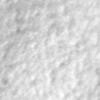
Label: no_change